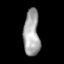
Tissue: lung
Cell type: Myeloid cells
Senescence score: 0.5936
Nuclear area (px): 727
Mean DAPI intensity: 165.344